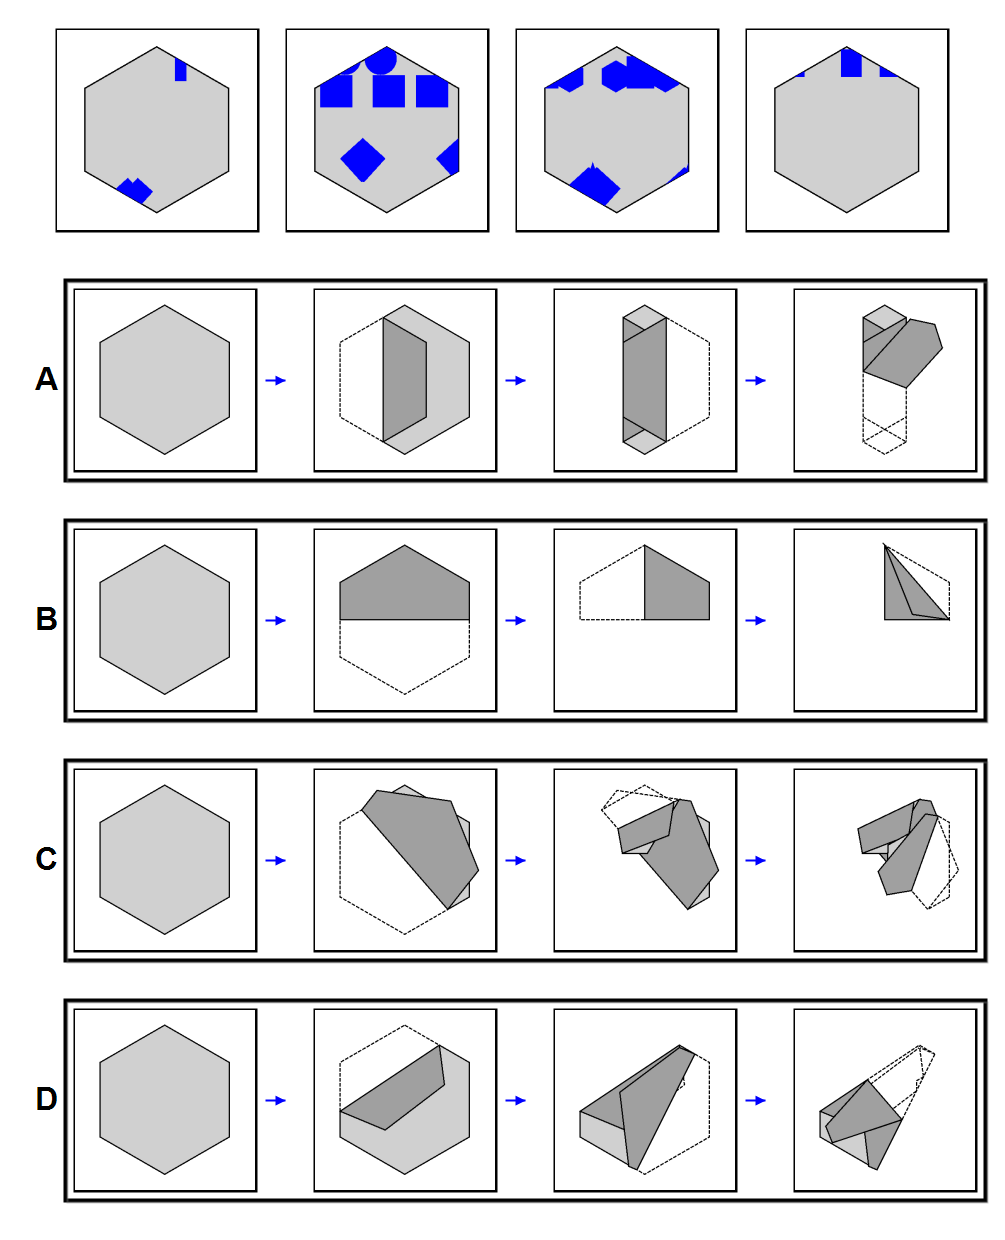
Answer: A